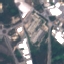
Label: Industrial